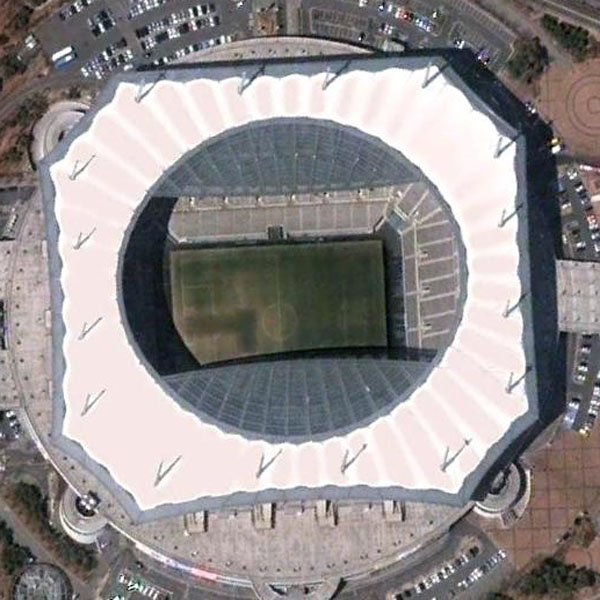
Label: Stadium